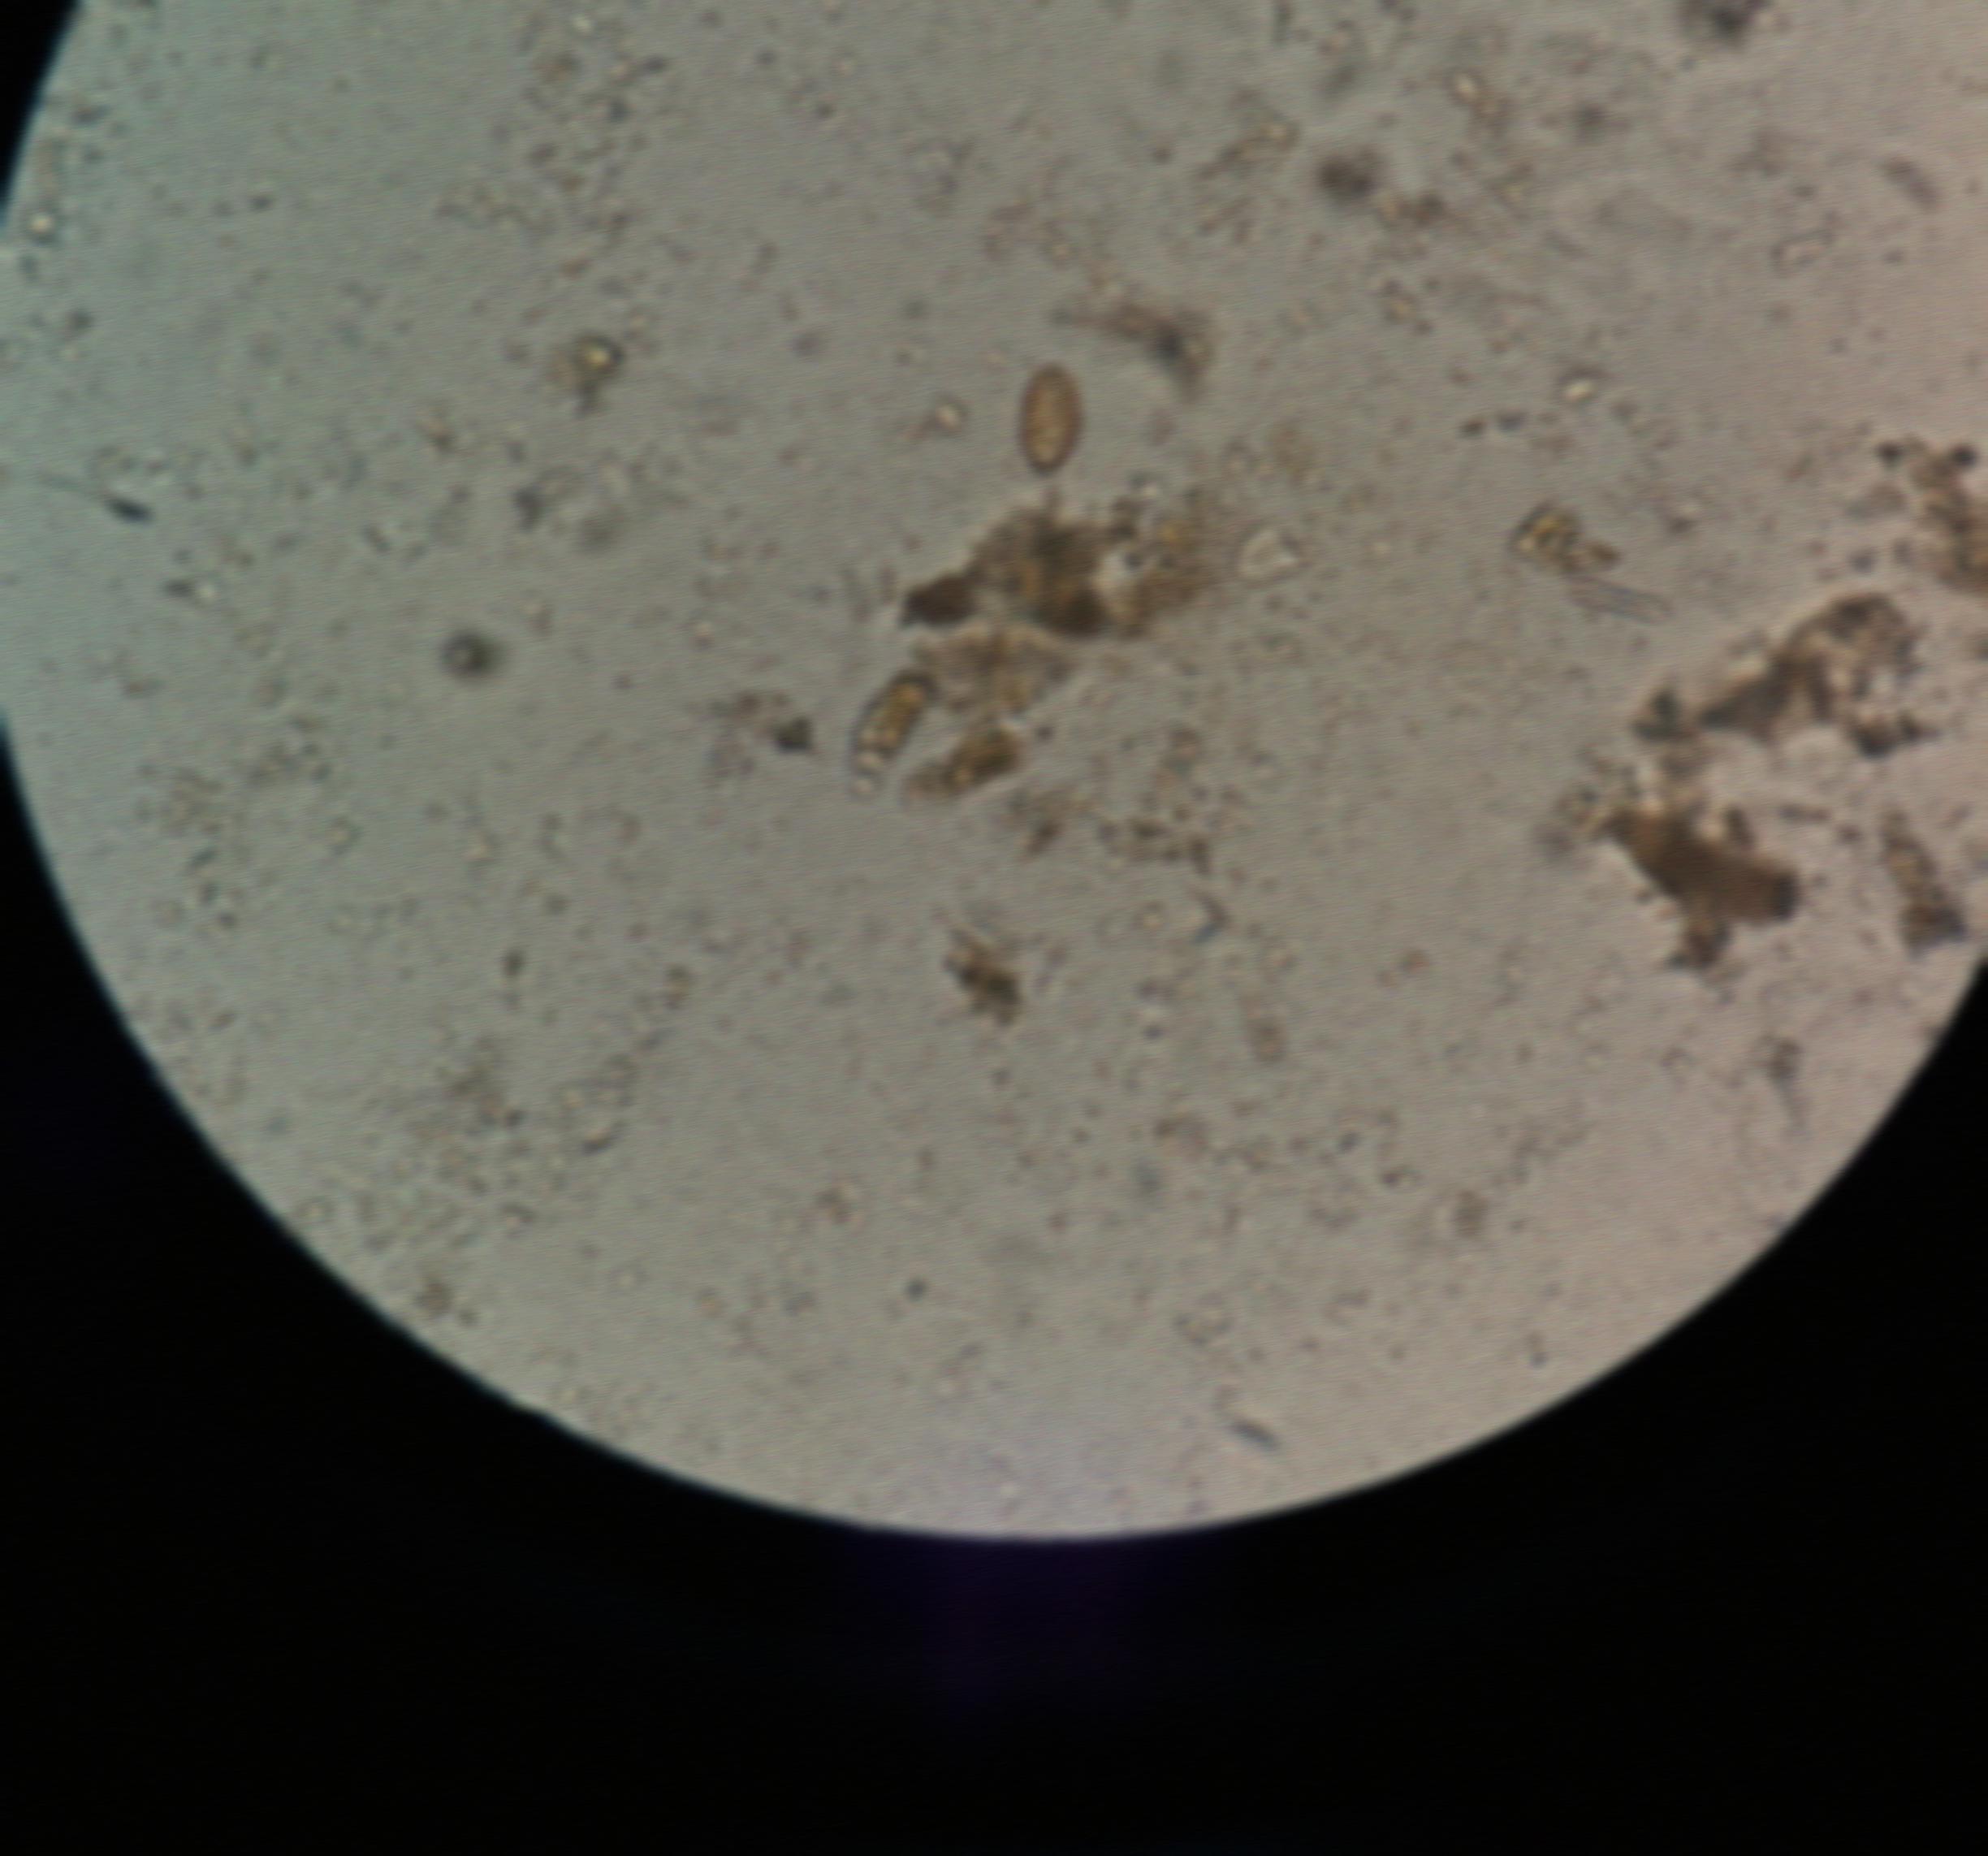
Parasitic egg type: Opisthorchis viverrine